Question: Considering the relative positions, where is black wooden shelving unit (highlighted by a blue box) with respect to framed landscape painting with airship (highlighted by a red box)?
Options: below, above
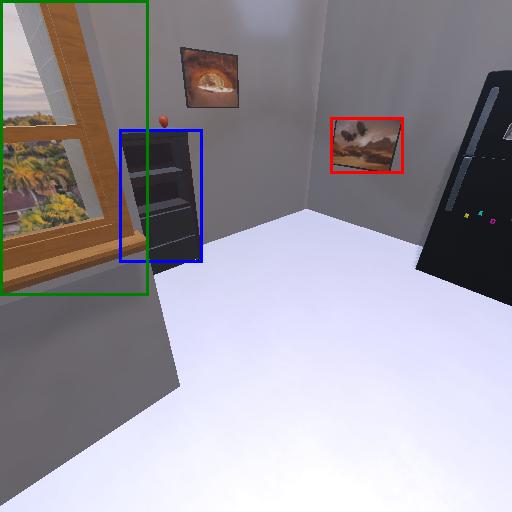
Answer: below